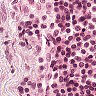
Metastatic tissue present: no